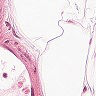
Metastatic tissue present: no